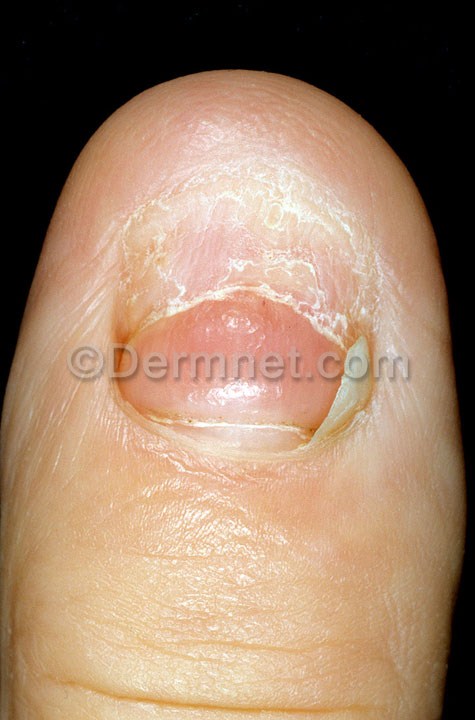
Disease: Nail Fungus and other Nail Disease